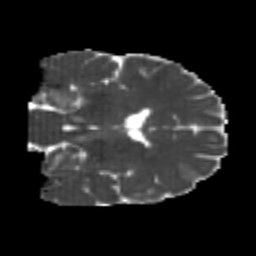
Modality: MD
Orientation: coronal
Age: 24
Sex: male
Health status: healthy
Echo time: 0.074 s